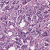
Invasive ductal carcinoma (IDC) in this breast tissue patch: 1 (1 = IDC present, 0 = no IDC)